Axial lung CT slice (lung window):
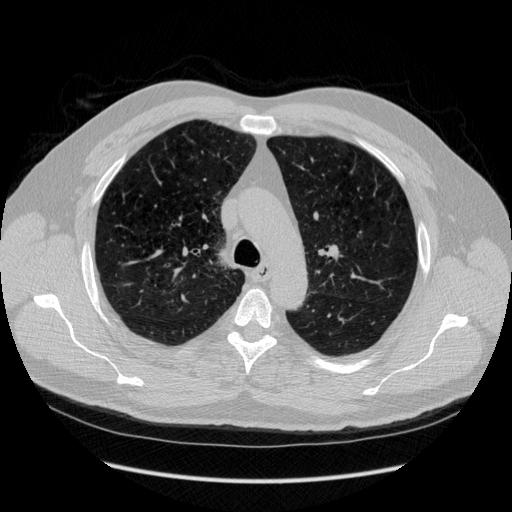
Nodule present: no